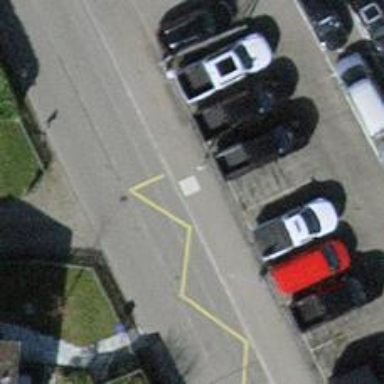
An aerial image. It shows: Bus stop with platform for public transport.